Question: I'm using facebook plugin for user registration on a website.
I'm activating captcha by setting this field:
'''
{'name':'captcha'}
'''
Everything works great, but I just don't like the look. Its too hardcore. I need to refresh it several times till I understand what's in the image.
So, is it possible to change the look to something more easier?

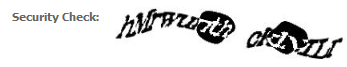
Answer: Facebook uses a system called reCaptcha to process captchas. There is no way to change which system is uses.